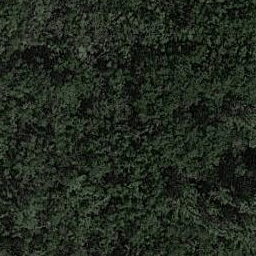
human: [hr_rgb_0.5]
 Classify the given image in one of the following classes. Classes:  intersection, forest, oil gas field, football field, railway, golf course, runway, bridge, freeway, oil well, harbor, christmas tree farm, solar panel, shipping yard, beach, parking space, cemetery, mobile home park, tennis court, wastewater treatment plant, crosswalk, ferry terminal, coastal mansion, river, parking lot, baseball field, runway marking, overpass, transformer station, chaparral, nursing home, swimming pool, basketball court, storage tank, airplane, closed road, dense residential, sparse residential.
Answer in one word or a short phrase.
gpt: forest